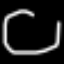
Label: squiggle